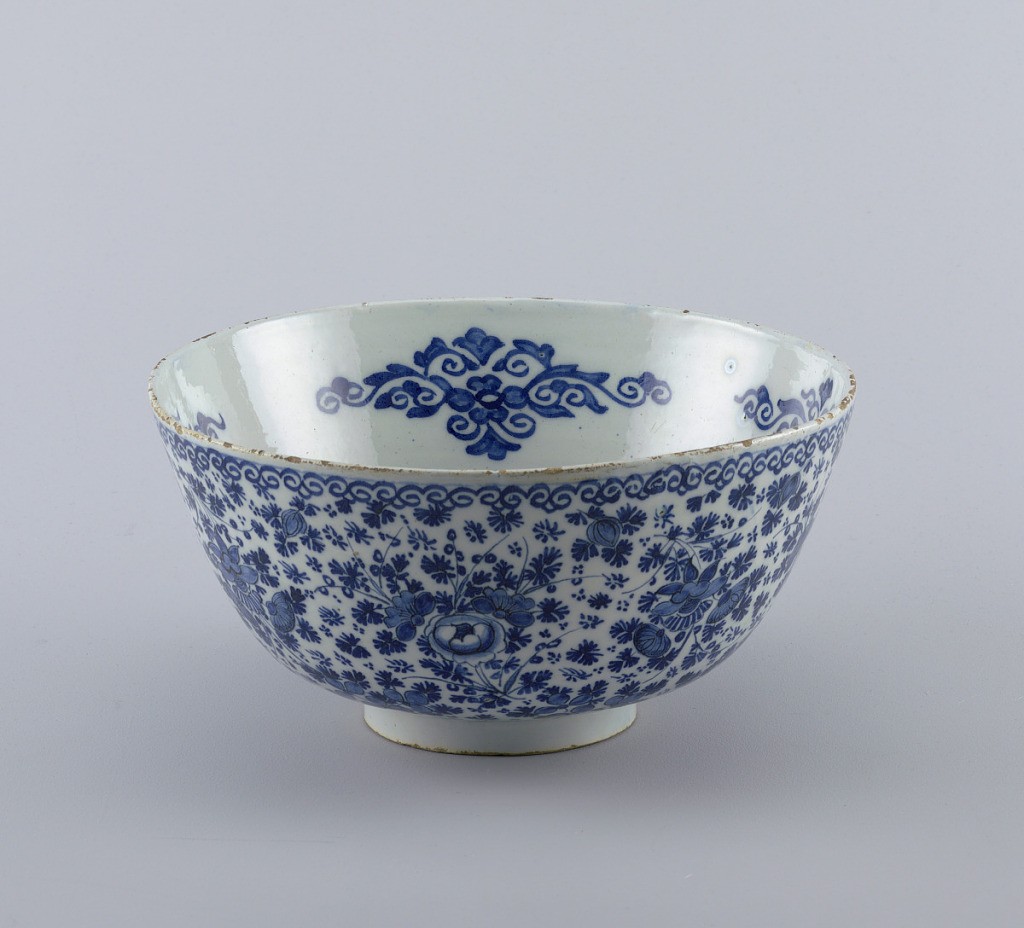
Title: Bowl
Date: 1680–1720
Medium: Tin-glazed earthenware
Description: Deep circular bowl with flaring sides on short foot rim; painted in underglaze blue on white, on outside with overall floral pattern between scroll bands top and bottom; on inside with central circular panel of floral pattern, scroll border, stylized floral/scroll motifs interspersed along walls.